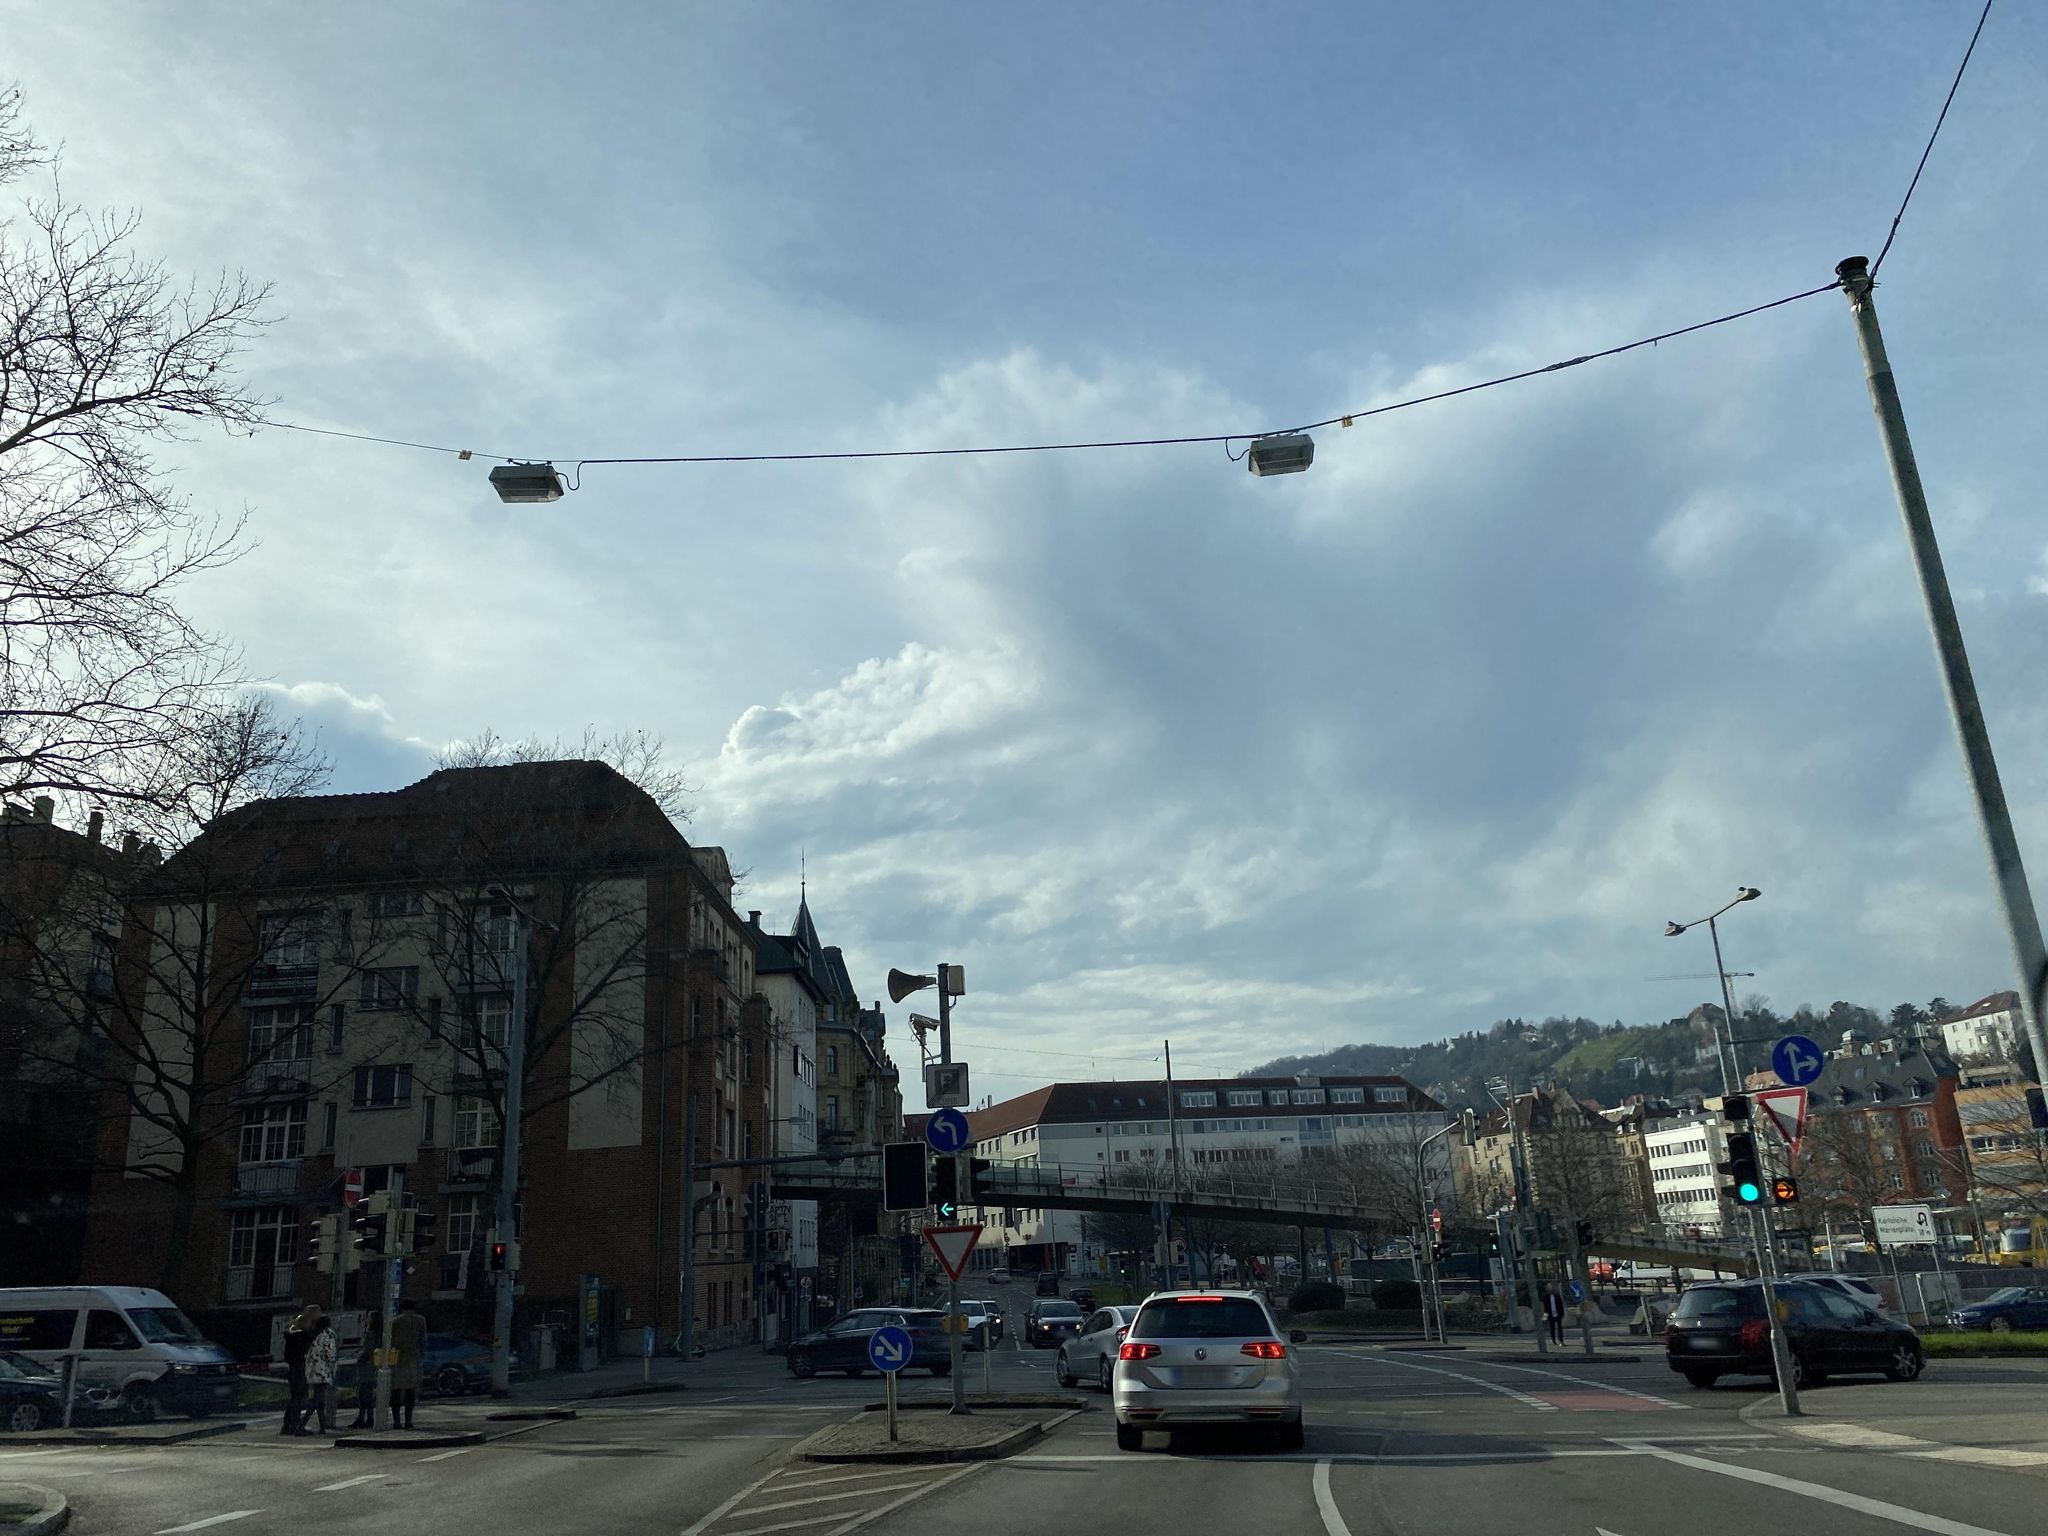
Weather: cloudy
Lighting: day
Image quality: good
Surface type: driving surface
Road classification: tertiary
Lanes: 3
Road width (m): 13
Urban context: urban centre
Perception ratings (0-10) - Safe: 3.82, Lively: 6.02, Beautiful: 6.97, Boring: 2.52, Depressing: 6.67, Wealthy: 5.42